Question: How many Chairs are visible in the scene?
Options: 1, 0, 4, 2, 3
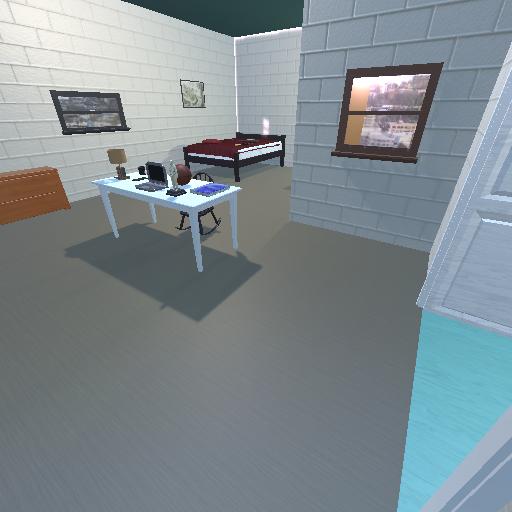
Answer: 1